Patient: sex M, age 76
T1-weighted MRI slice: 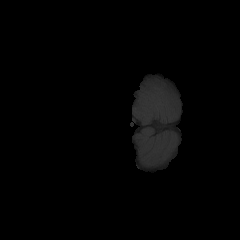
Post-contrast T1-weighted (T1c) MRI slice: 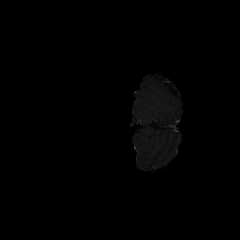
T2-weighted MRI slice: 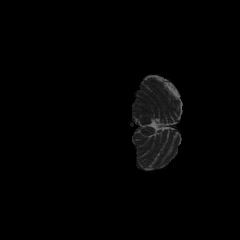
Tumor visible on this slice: no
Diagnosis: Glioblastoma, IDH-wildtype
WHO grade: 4